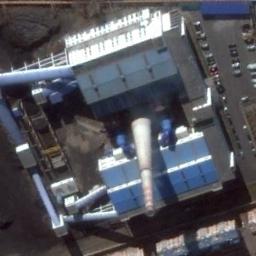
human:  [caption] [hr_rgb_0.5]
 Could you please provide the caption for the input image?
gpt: In the upper left corner of the picture, there is a smoking thermal power station .

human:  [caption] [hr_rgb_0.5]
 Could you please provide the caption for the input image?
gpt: The thermal power station is on the bare land next to some buildings .

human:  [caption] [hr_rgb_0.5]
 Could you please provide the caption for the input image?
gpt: There are many buildings of different shapes next to the thermal power station .

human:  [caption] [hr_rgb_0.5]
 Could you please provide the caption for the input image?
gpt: In the thermal power plant there are plants and machinery, pipelines, and a chimney .

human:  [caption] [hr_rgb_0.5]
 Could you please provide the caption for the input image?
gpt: There are some buildings and a chimney on the thermal power station .